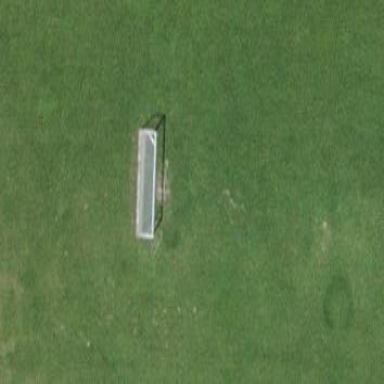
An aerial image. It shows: Grassy pitch for various sports activities.